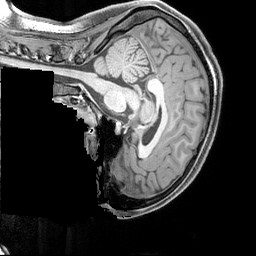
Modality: T1w
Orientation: sagittal